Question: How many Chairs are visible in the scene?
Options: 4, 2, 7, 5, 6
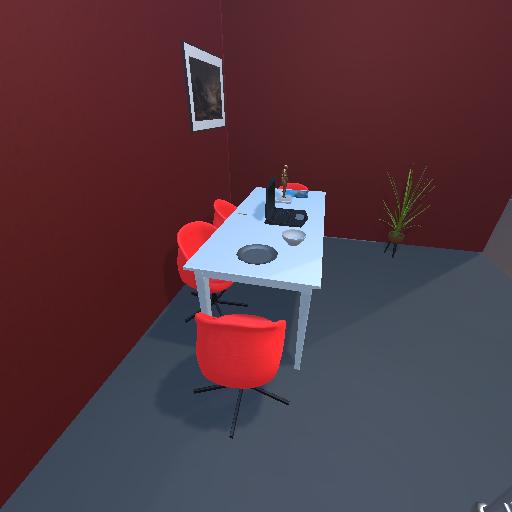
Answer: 4